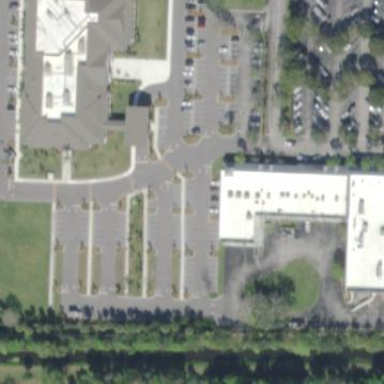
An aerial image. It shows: Parking area.